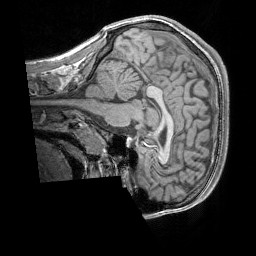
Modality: T1w
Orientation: sagittal
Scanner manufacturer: siemens
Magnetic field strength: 3 T
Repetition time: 1.83 s
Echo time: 0.00303 s